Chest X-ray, PA view. Patient: 62 years old, sex M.
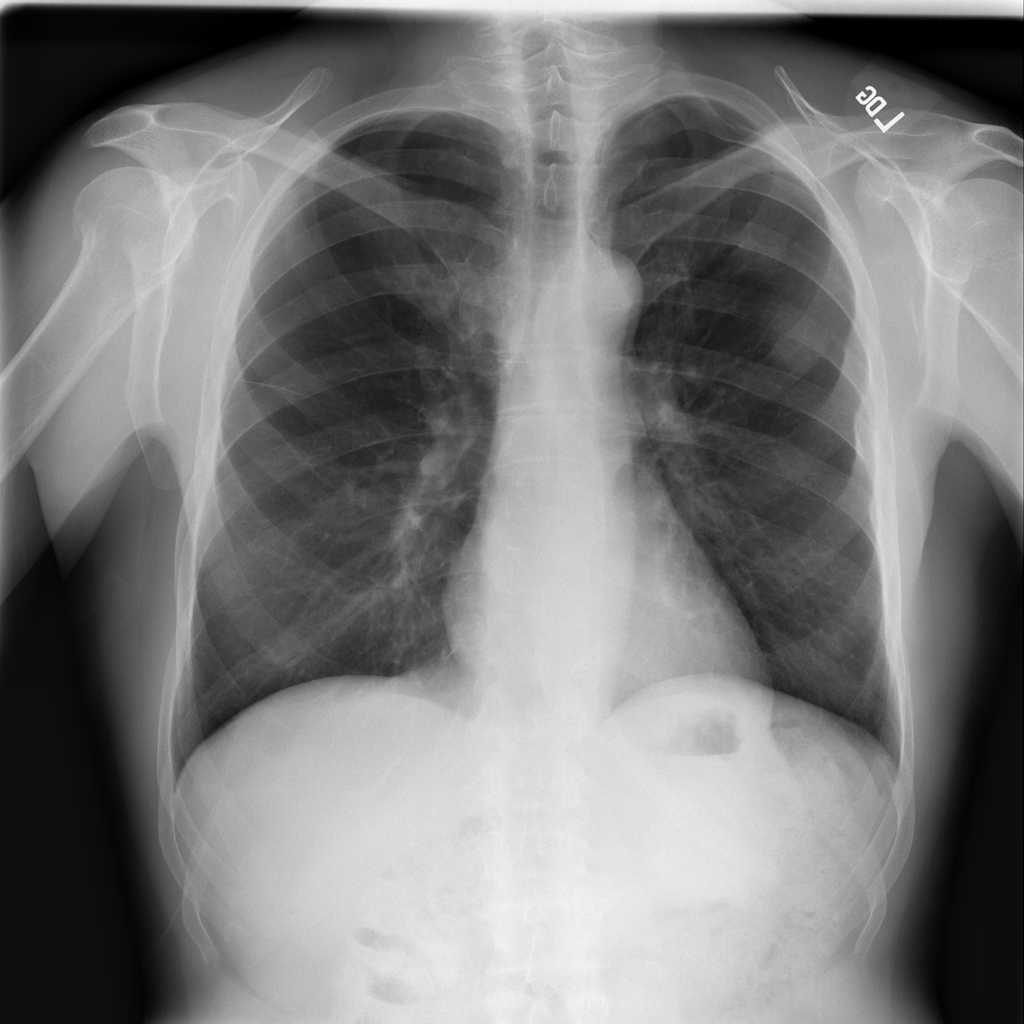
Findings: No Finding